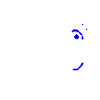
Particle: kaon